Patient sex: M
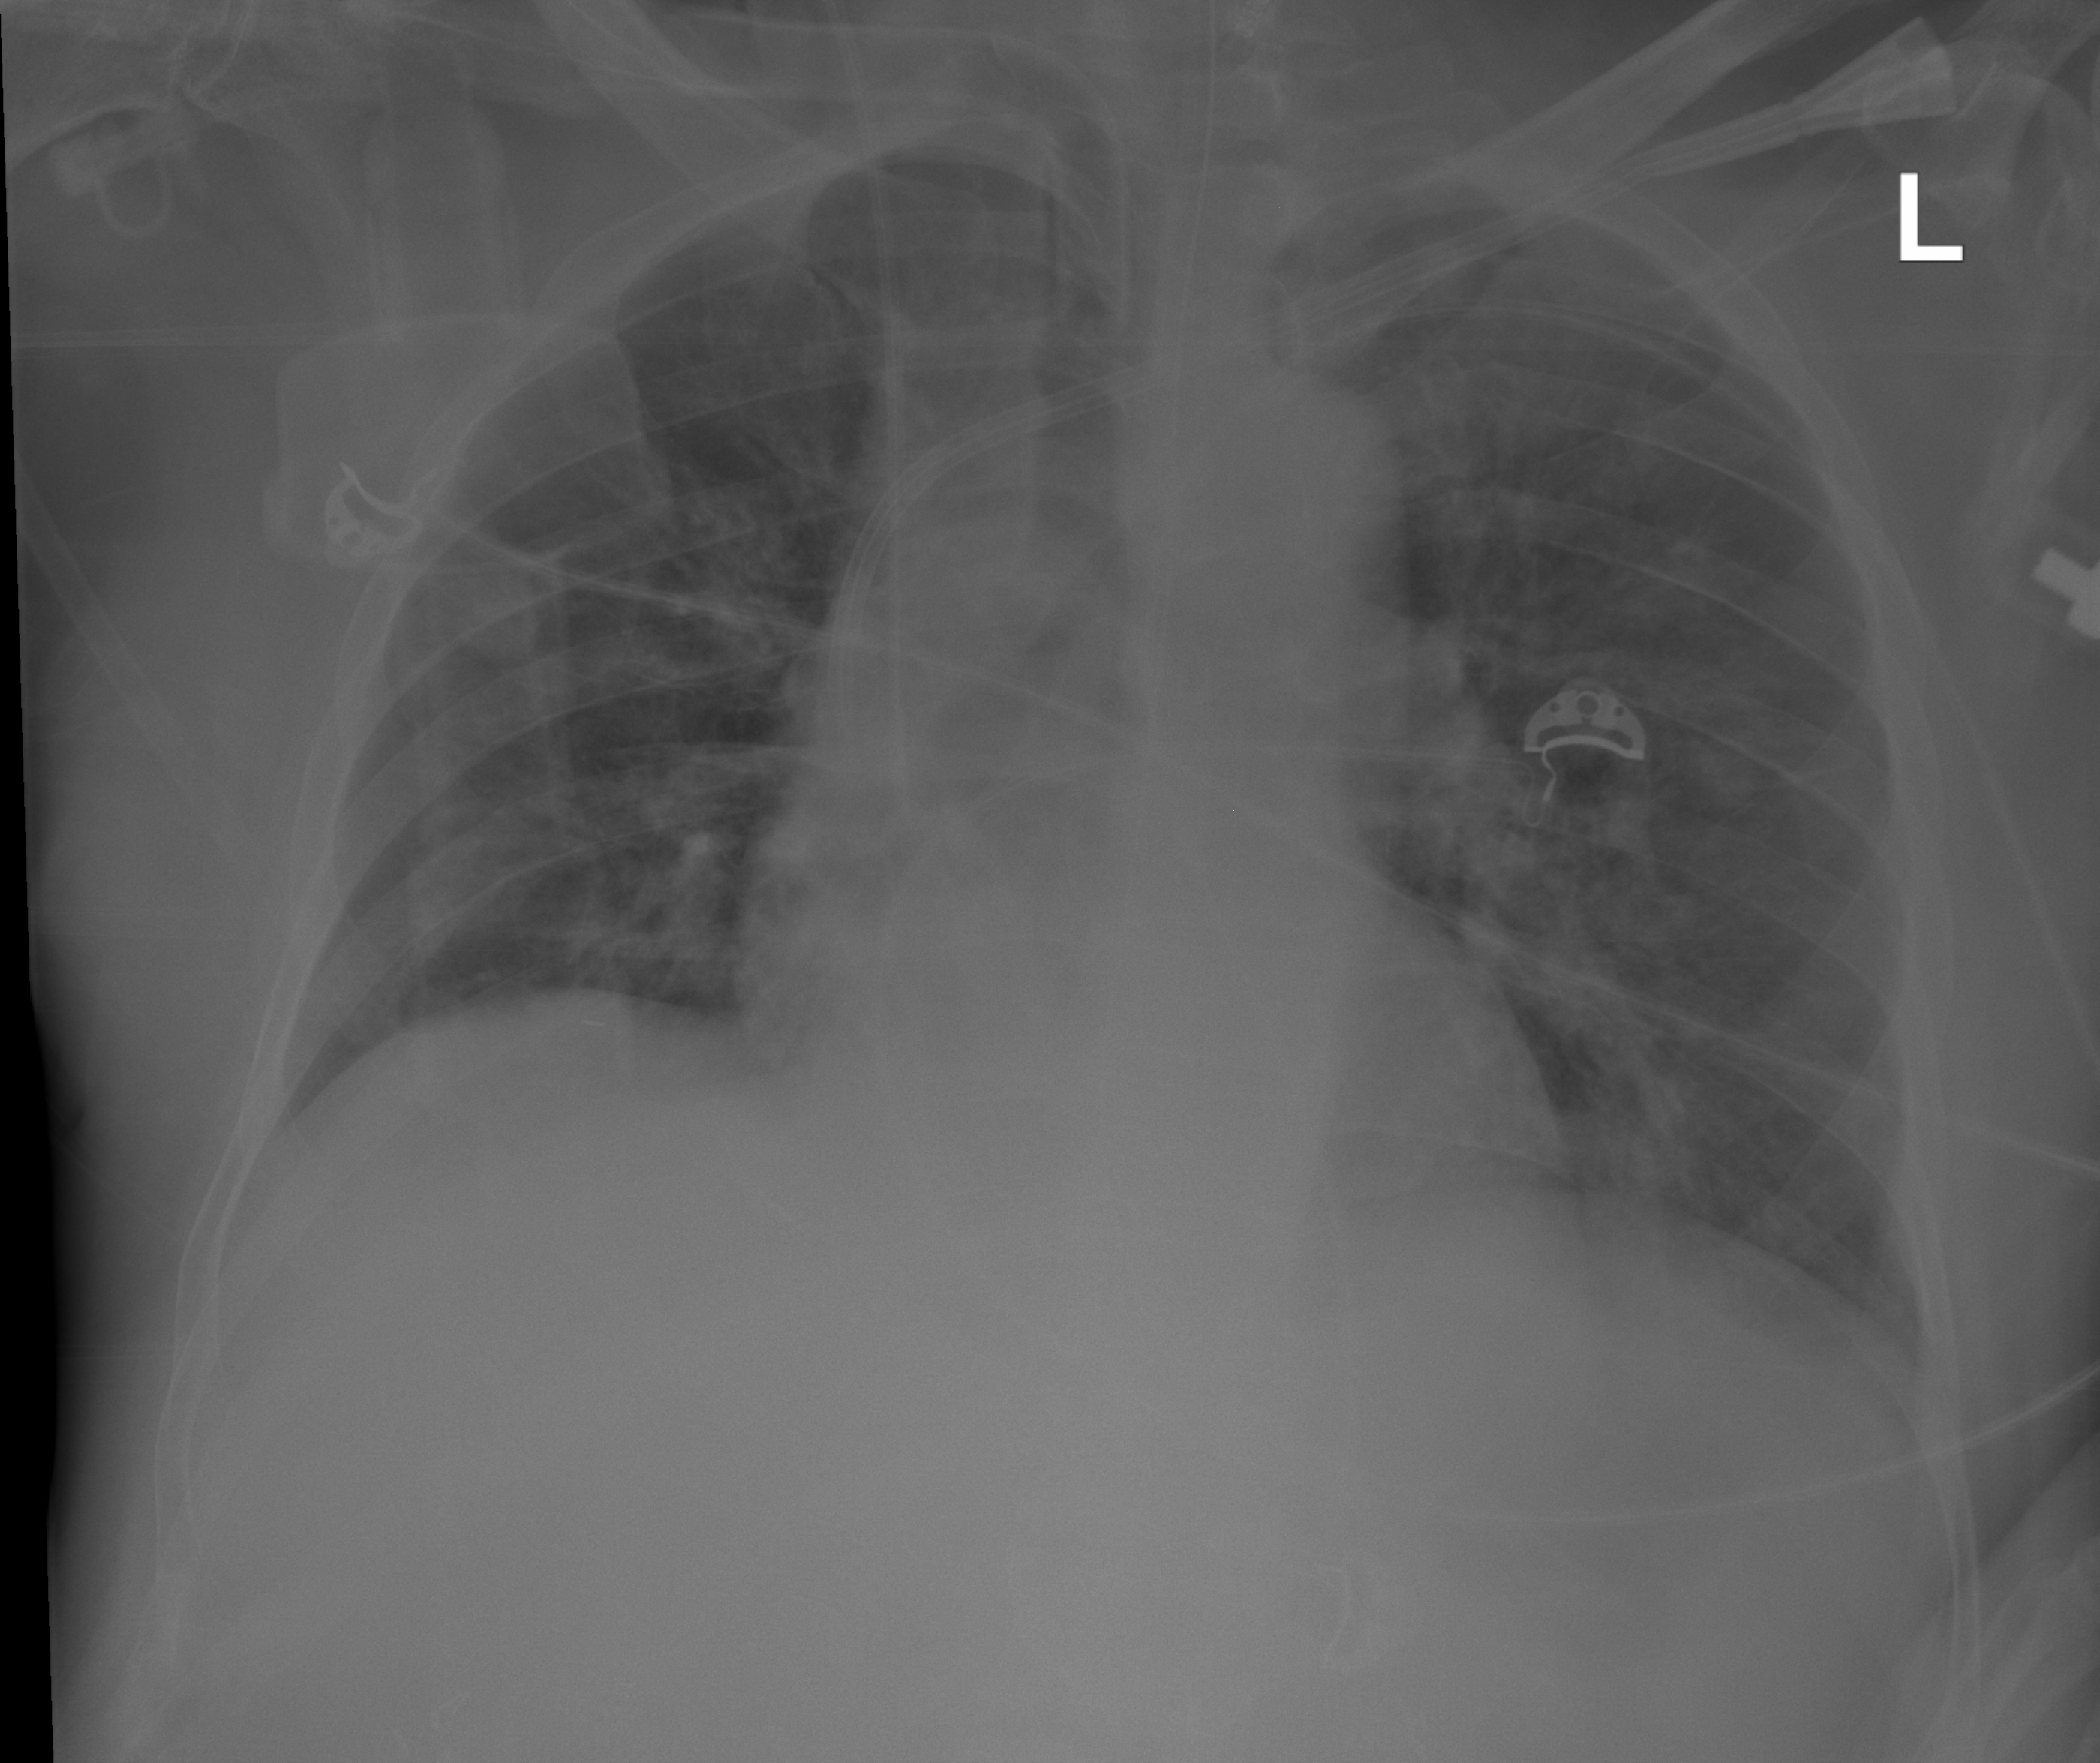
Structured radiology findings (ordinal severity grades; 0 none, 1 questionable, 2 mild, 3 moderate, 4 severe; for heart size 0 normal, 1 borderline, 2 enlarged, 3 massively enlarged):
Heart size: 2
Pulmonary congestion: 2
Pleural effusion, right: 0
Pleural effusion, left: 0
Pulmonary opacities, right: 2
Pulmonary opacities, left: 2
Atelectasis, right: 2
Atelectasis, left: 2